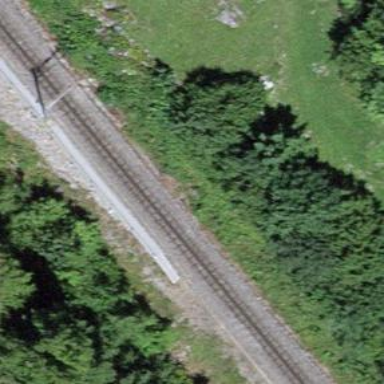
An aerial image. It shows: Narrow-gauge railway track with one electrified contact line.